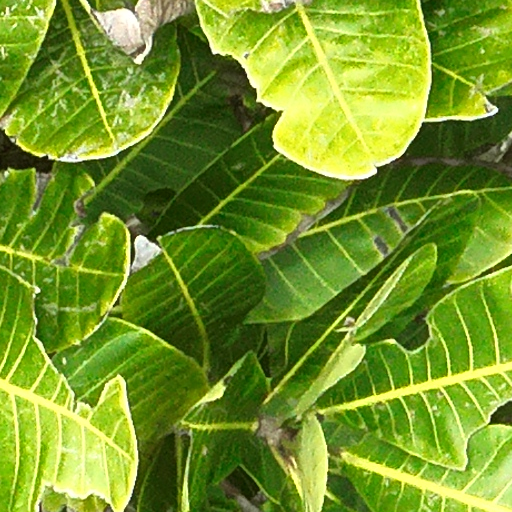
Species: Anacardium excelsum
GBIF accepted scientific name: Anacardium excelsum
Crown area (m\u00b2): 281.236